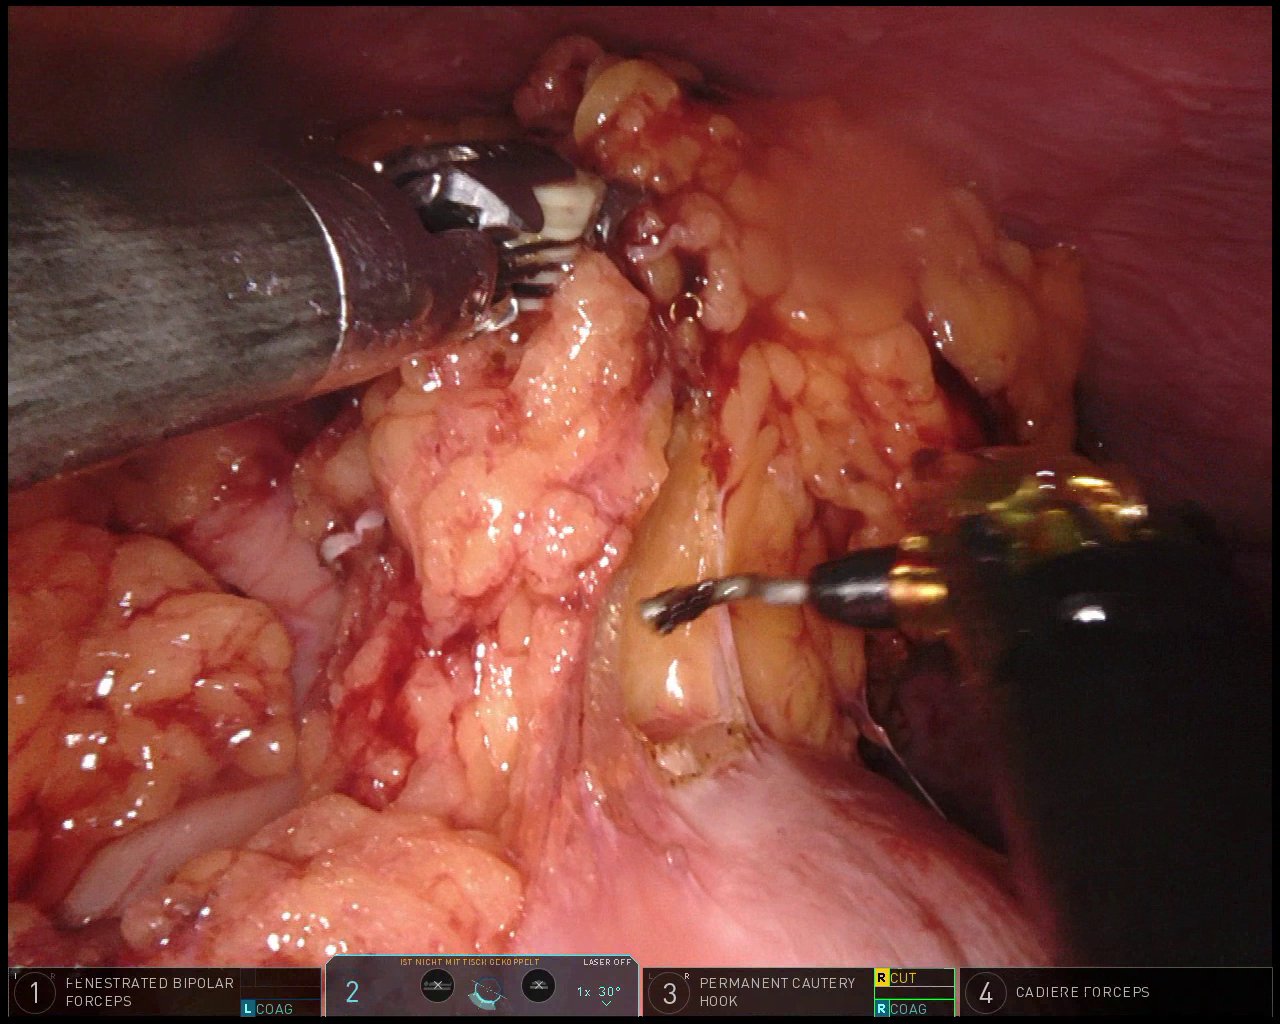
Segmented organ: spleen
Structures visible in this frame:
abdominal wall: yes
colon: yes
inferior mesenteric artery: no
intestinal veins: no
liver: no
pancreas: no
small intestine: no
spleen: yes
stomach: no
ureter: no
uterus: no
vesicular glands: no